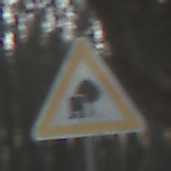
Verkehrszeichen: UnzureichendesLichtraumprofil
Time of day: SunriseSunset
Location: Outdoor (Nature)
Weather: Clear
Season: Winter
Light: Natural